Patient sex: F
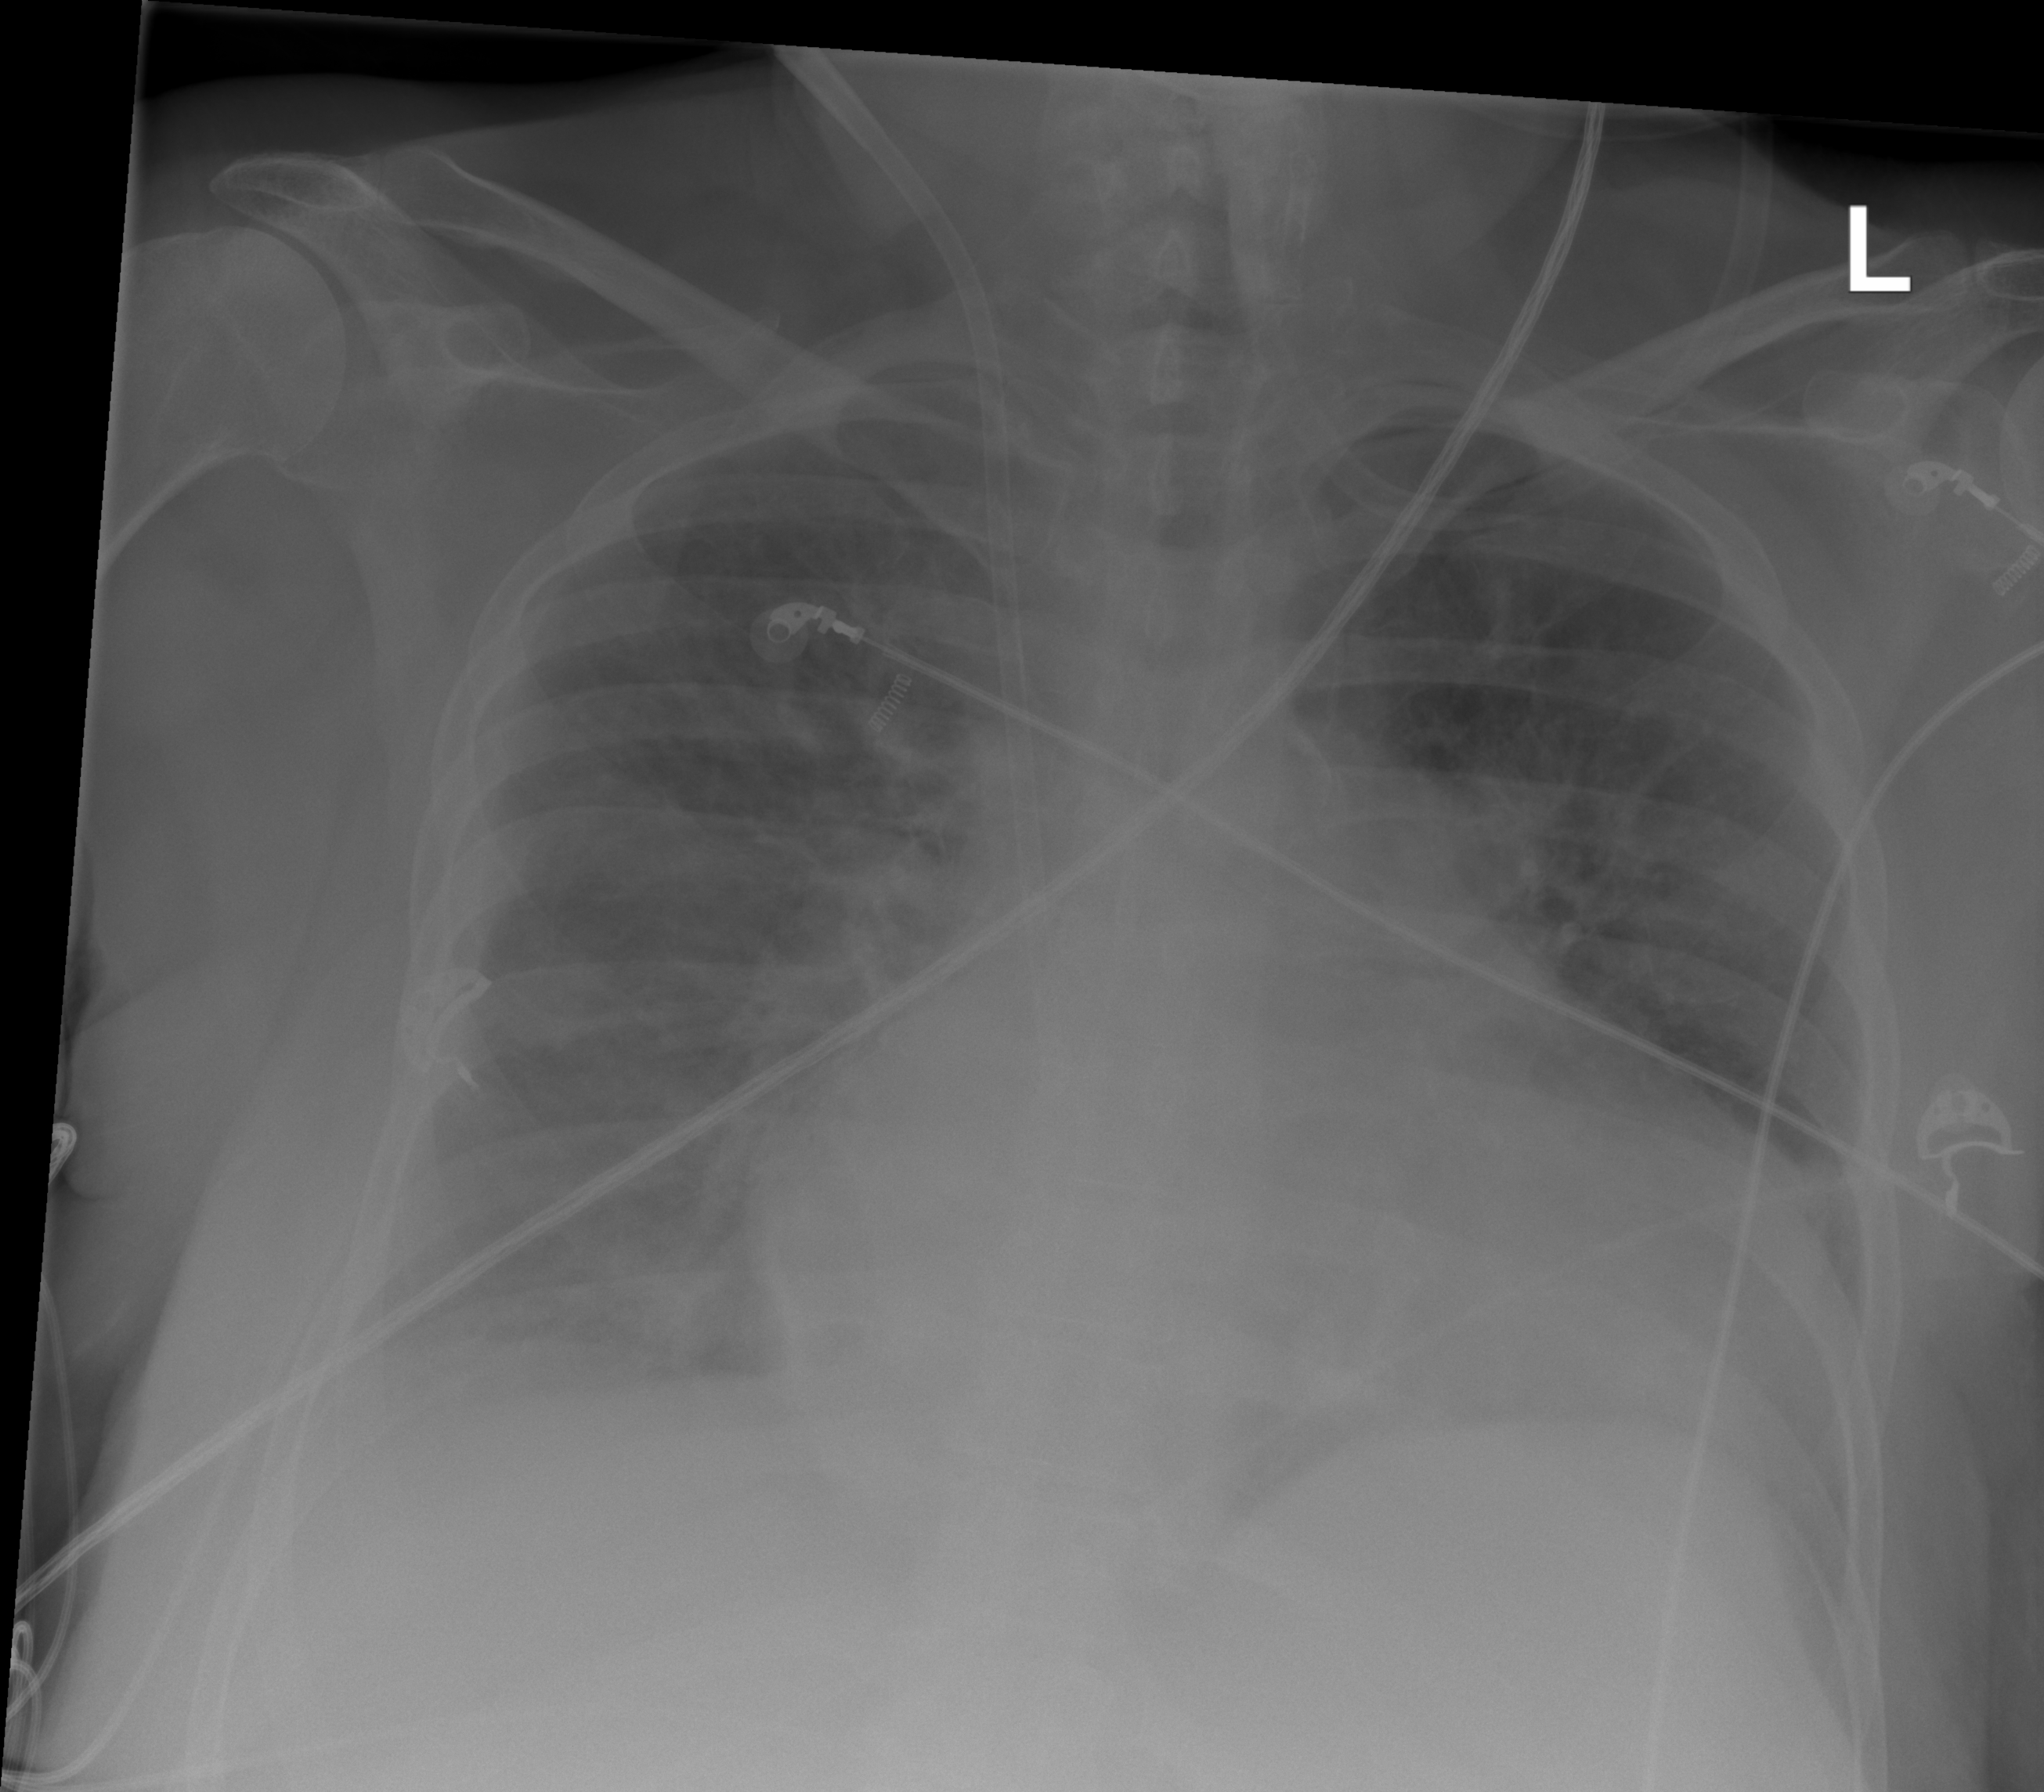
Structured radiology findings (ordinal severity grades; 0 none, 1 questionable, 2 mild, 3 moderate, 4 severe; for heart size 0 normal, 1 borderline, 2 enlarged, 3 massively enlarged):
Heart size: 3
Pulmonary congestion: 1
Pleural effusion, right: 1
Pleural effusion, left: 0
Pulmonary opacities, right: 0
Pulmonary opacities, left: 0
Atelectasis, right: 2
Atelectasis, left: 2